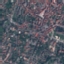
Label: Residential